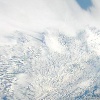
Label: cloud